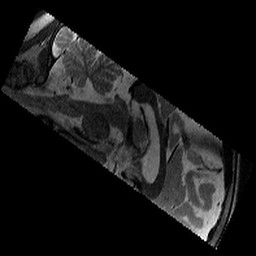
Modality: T2w
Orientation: sagittal
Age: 9
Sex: male
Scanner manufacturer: siemens
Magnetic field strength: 3 T
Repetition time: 9.23 s
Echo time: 0.067 s